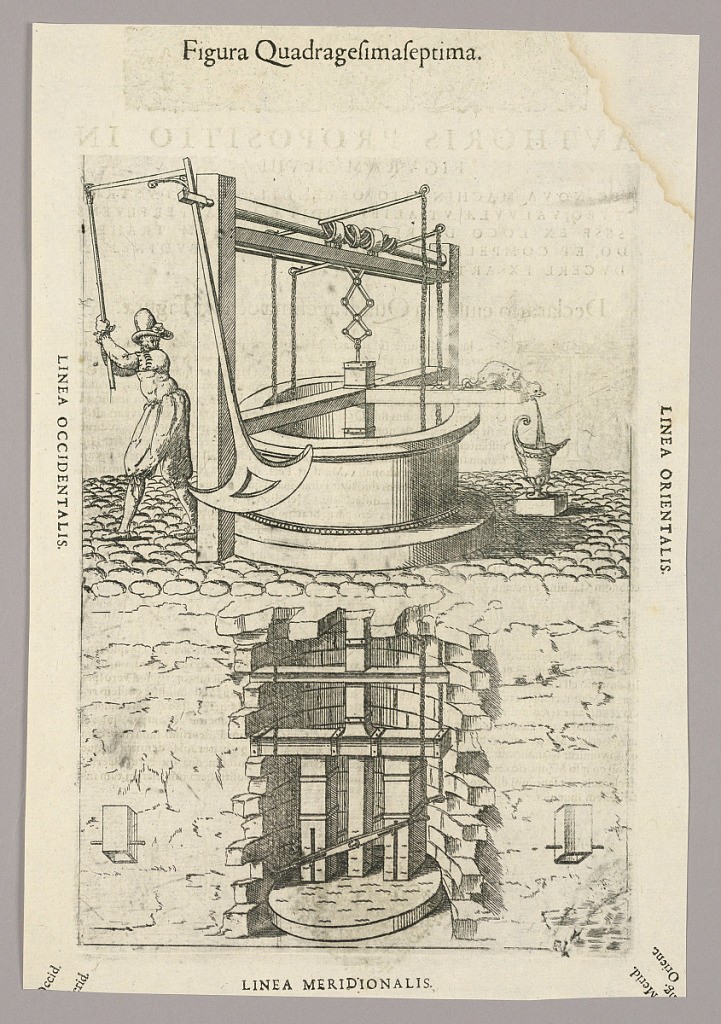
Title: Plate XLVII from Theatrum instrumentorum et machinarum
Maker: Julio Paschale
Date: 1582
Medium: Woodcut on paper
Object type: Print
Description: Machine pumping water out of a well, through a spout, left. Bottom of well interior shown below; man runs it with a lever and pendulum, left. Description in Latin on verso of 1949-152-244.